Interaction volume radius: 5 \u00c5
Interaction volume height: 40 \u00c5
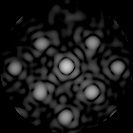
Disorder parameter: 0.1812